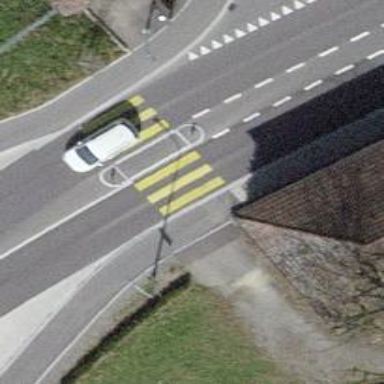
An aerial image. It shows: Marked road crossing with pedestrian island.